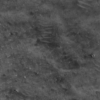
Label: not_dusty